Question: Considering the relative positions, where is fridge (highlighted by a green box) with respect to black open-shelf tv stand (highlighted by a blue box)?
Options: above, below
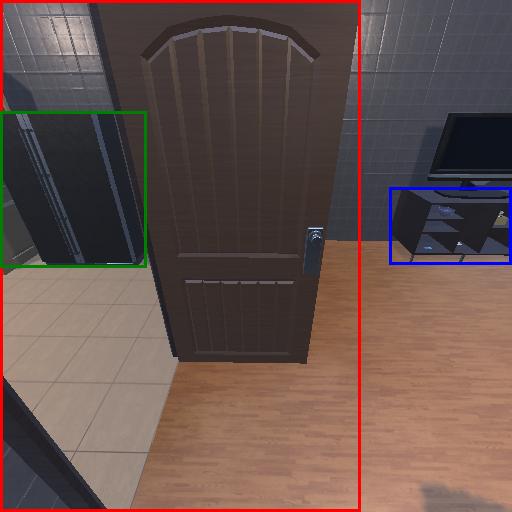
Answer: above